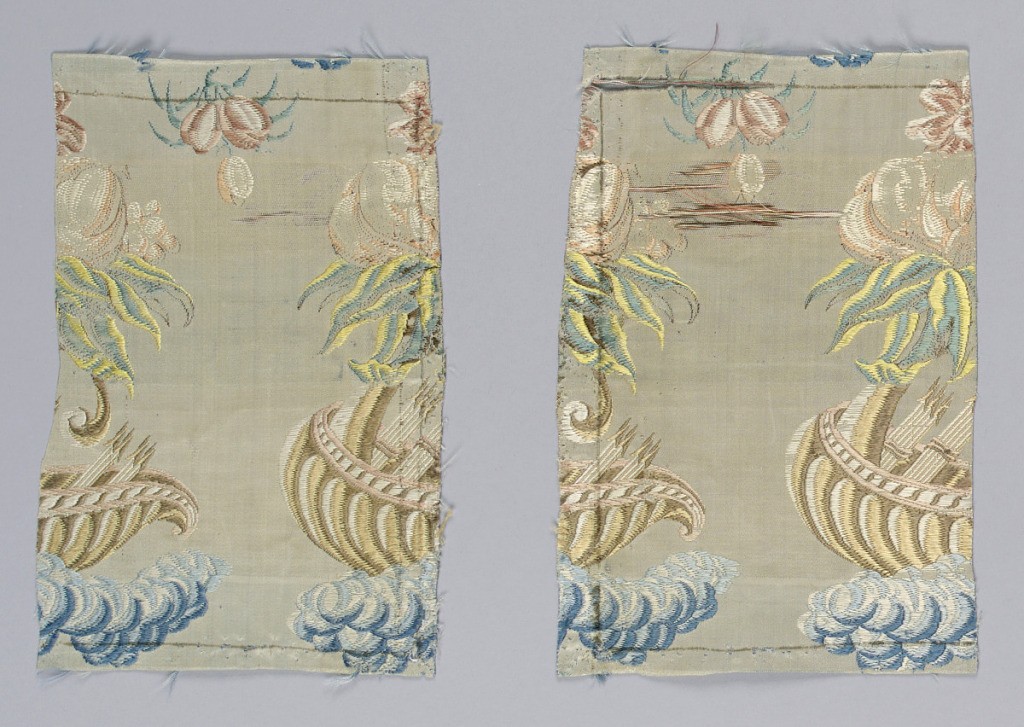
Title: Fragment
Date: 1750–1800
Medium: silk Technique: plain compound satin weave
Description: Incomplete design of ship on waves with large scale leaves and fruit and flowers.